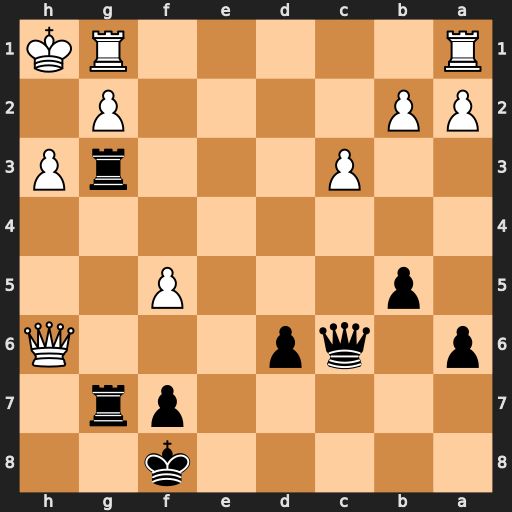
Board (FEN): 5k2/5pr1/p1qp3Q/1p3P2/8/2P3rP/PP4P1/R5RK
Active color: b
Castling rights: -
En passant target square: -
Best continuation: Rxg2 Qxg7+ Rxg7+